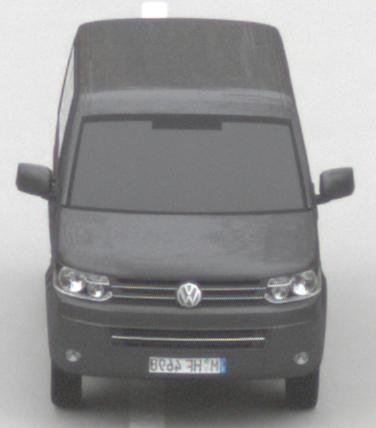
Make: VW Commercial Vehicles (Nutzfahrzeuge)
Model: T5 Multivan 2.0
Detailed model: T5 Multivan
Model produced from: 2009/09
Model produced until: 2013/06
Doors: 4
Color: gray
Road condition: dry road
Daytime: midday
Contrast: low contrast